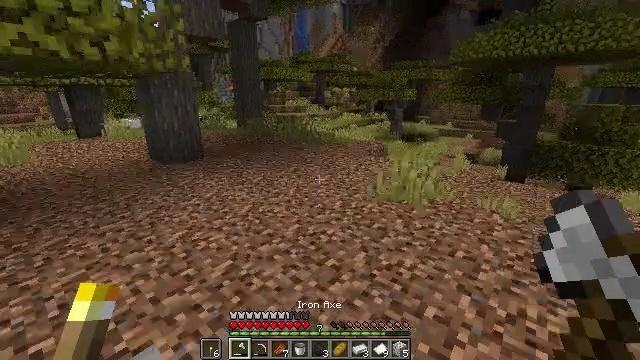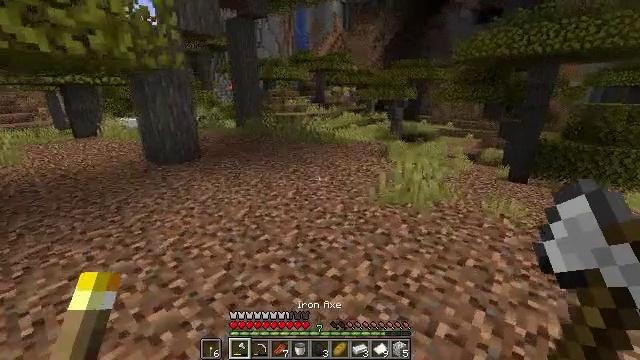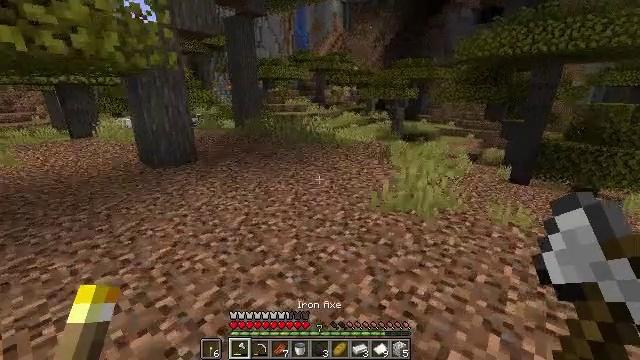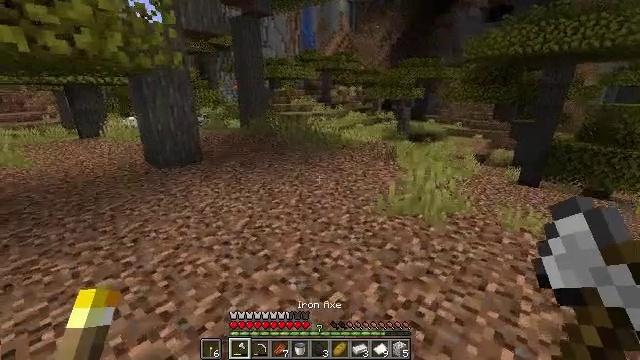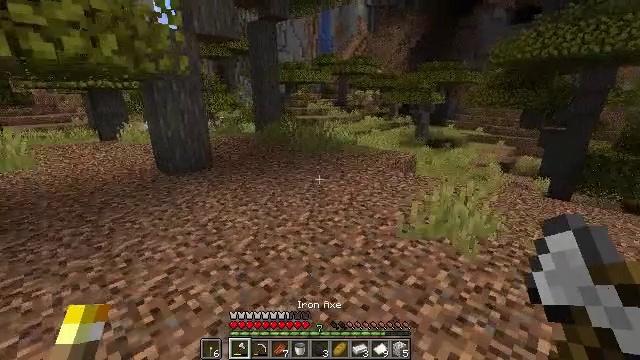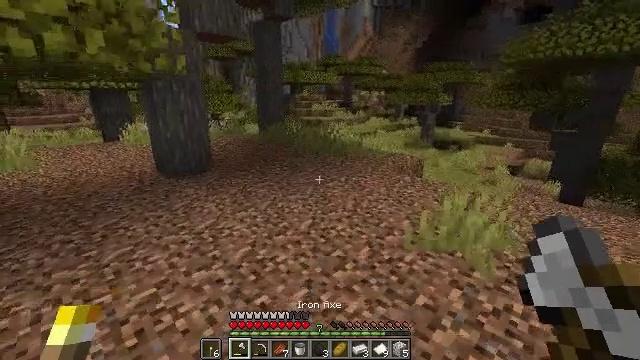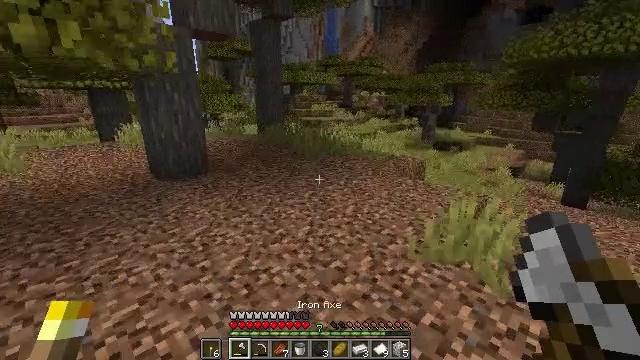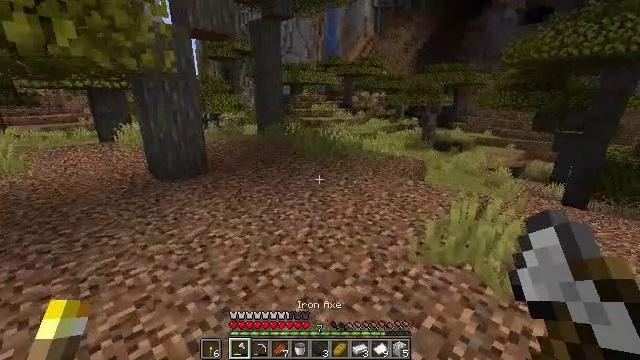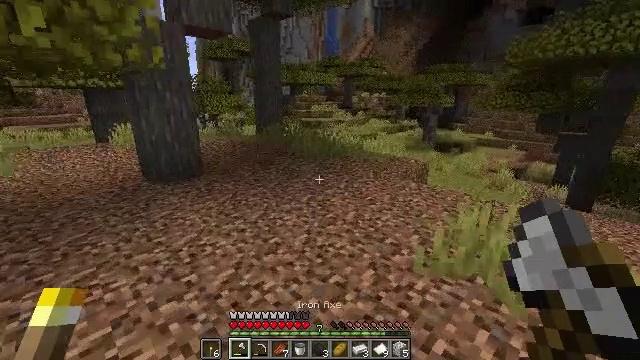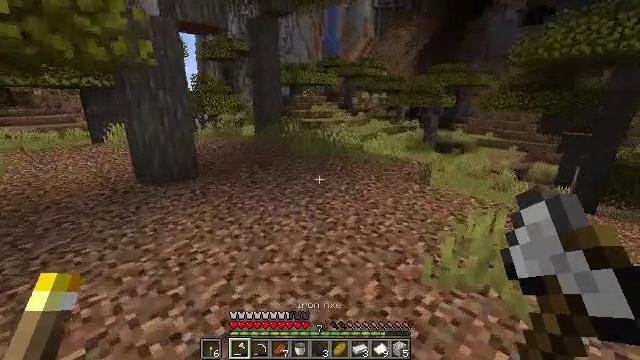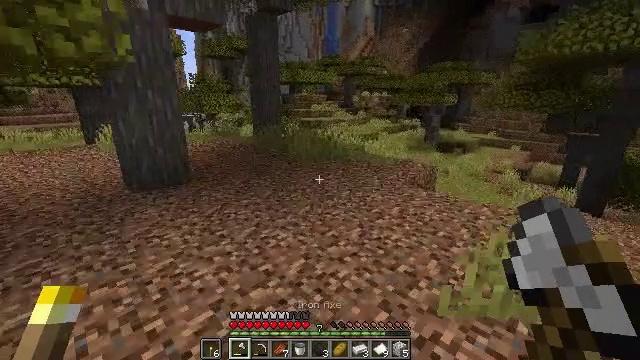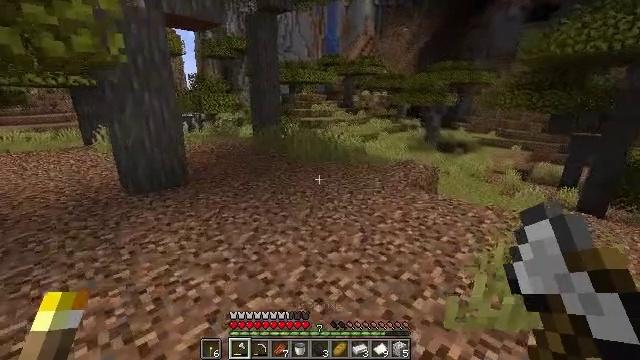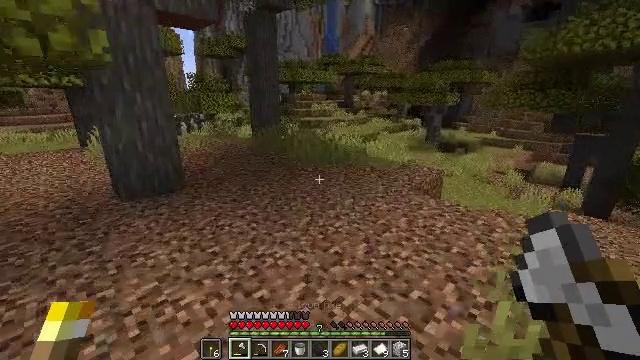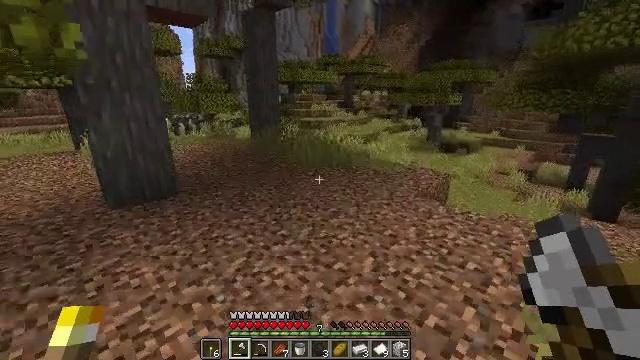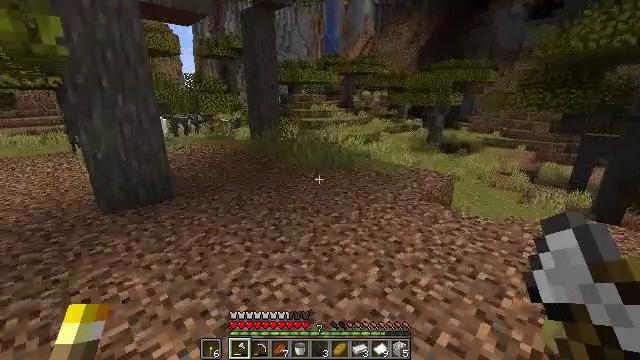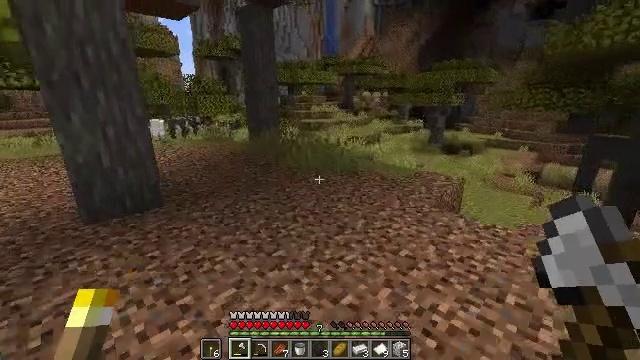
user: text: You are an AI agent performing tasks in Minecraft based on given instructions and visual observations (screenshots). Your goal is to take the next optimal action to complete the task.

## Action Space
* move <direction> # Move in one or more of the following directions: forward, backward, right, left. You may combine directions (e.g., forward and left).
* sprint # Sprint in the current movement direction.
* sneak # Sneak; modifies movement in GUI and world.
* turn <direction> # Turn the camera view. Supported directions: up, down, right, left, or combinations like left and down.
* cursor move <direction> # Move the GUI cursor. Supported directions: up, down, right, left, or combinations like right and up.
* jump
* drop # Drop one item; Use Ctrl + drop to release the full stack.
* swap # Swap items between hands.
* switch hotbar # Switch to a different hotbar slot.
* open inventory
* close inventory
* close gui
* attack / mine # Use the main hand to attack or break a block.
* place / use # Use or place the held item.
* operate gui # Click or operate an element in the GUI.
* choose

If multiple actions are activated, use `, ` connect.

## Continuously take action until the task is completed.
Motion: motion action
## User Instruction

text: Hunt animals.
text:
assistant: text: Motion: move forward
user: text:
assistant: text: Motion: move forward
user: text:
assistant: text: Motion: move forward, turn left
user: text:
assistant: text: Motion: move forward, turn left
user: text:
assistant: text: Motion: move forward, turn left
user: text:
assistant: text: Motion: move forward
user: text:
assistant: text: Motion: move forward
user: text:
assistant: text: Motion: move forward
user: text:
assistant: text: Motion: move forward
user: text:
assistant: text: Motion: move forward
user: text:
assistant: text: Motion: move forward
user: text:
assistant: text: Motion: move forward
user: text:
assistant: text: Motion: move forward
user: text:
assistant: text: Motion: move forward
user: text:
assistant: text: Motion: move forward
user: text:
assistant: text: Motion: move forward
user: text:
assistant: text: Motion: move forward
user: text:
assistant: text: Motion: move forward
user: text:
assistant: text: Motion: move forward, turn left and up
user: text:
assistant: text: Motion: move forward, turn left and up
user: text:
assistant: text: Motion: move forward
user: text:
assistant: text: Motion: move forward
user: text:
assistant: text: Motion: move forward
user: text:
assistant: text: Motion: move forward
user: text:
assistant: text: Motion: move forward
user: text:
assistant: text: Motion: move forward
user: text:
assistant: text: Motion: move forward
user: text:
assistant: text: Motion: move forward
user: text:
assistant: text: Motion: move forward
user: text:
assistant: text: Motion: move forward, turn left